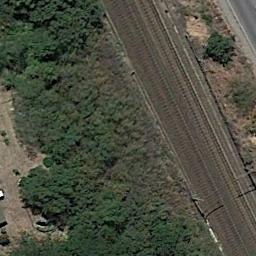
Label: railway